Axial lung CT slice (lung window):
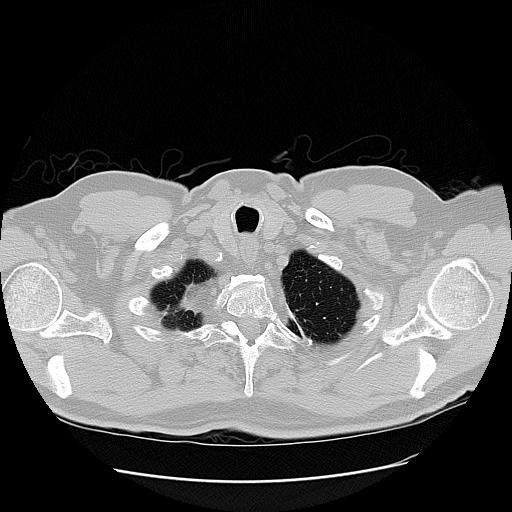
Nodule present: no